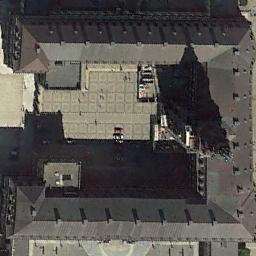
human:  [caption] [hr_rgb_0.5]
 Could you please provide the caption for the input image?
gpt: There are many trees of different sizes beside the palace .

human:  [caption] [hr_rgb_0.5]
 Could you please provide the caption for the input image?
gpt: The palace is on the open place .

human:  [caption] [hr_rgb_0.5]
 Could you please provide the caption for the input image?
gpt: The dark gray palace has a courtyard and a tower .

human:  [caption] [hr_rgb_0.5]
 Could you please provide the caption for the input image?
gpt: The palace is generally reddish-brown and has a strange shape .

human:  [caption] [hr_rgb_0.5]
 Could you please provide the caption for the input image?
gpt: A palace with gray roofs and a courtyard .